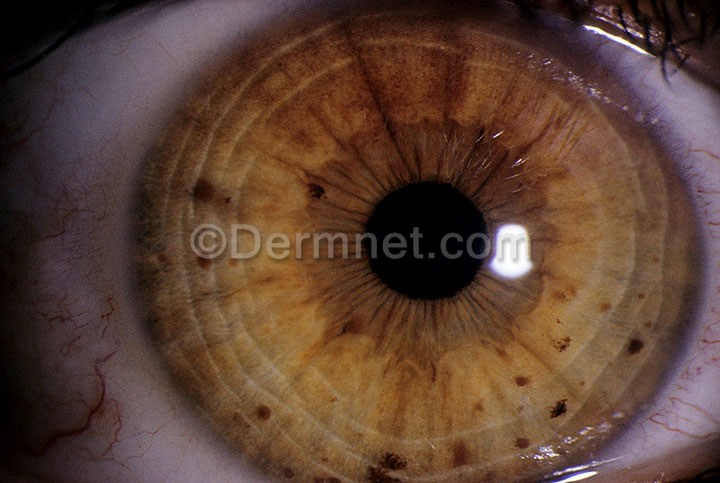
Disease: Systemic Disease